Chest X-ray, PA view. Patient: 63 years old, sex F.
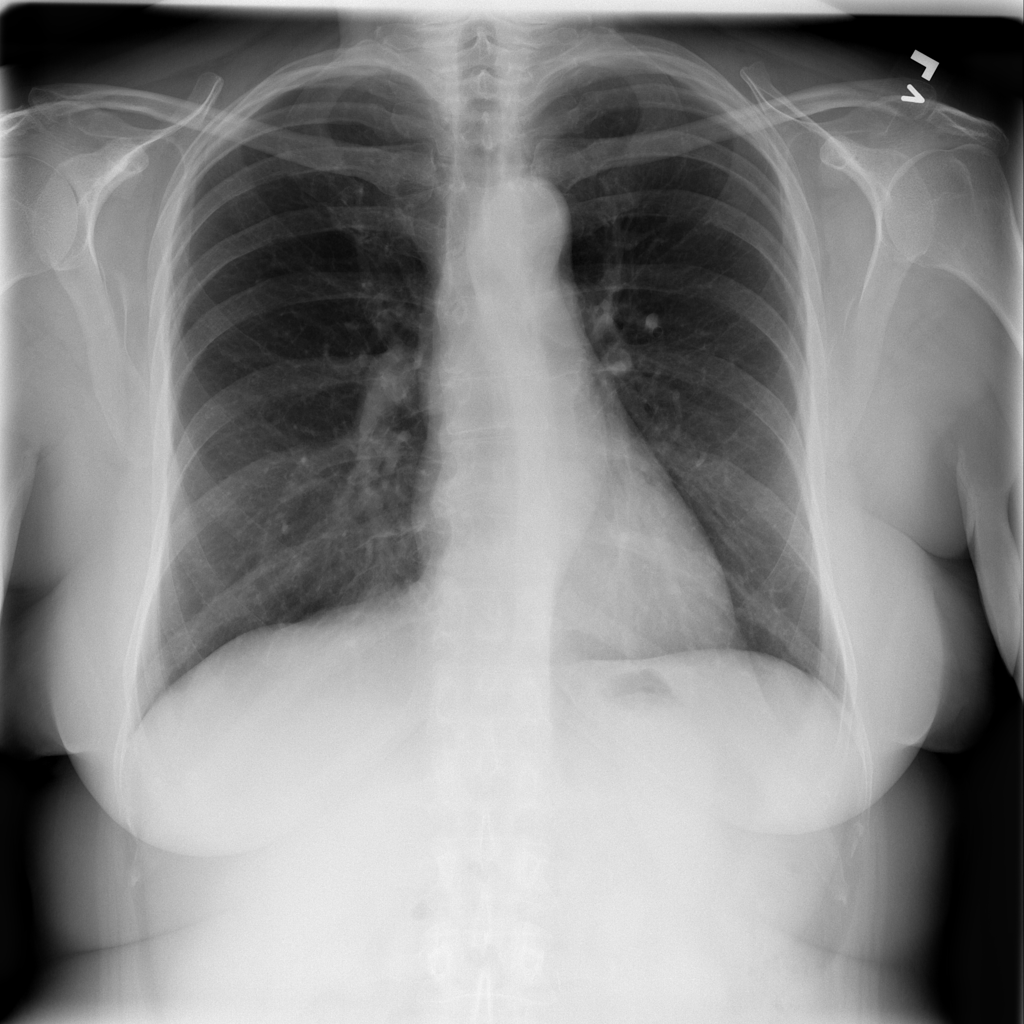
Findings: No Finding